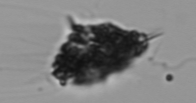
Label: Dictyocha